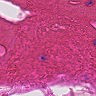
Metastatic tissue present: no